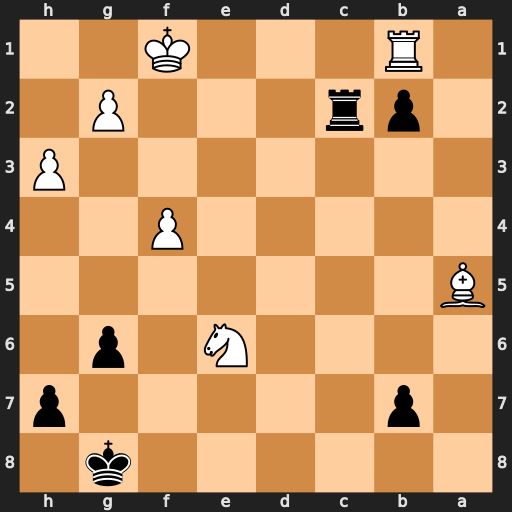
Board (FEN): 6k1/1p5p/4N1p1/B7/5P2/7P/1pr3P1/1R3K2
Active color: b
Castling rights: -
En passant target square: -
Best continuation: Rc1+ Rxc1 bxc1=Q+